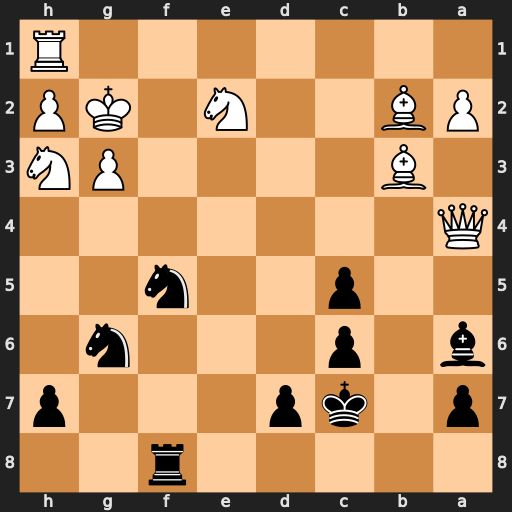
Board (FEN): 5r2/p1kp3p/b1p3n1/2p2n2/Q7/1B4PN/PB2N1KP/7R
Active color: b
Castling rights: -
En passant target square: -
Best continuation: Ne3+ Kg1 Rf1#